Question: I have an app that requests permission to access certain info from the user's profile. However, when they first visit the app they are asked to login. The problem is they are already logged in to Facebook.
I've tried other apps and they don't make you login first, they just immediately ask permission.

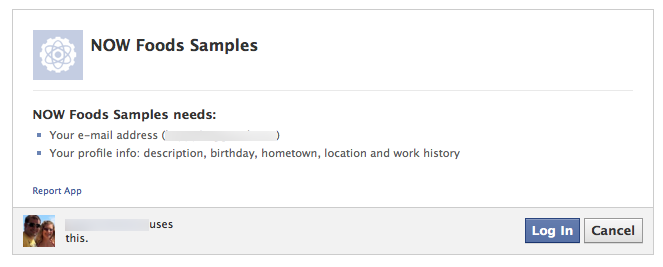
Answer: Your answer is in the Facebook Developers Blog post : <URL>
This is the new App Authentification design.